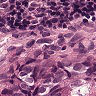
Metastatic tissue present: yes